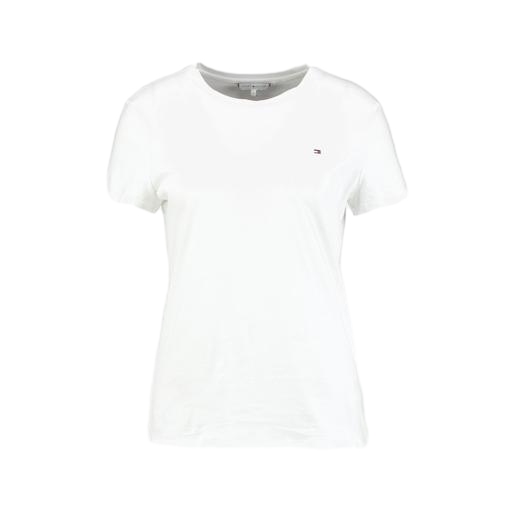
white classic crewneck tee, slim crew tee, white slim-fit crewneck tee, white background